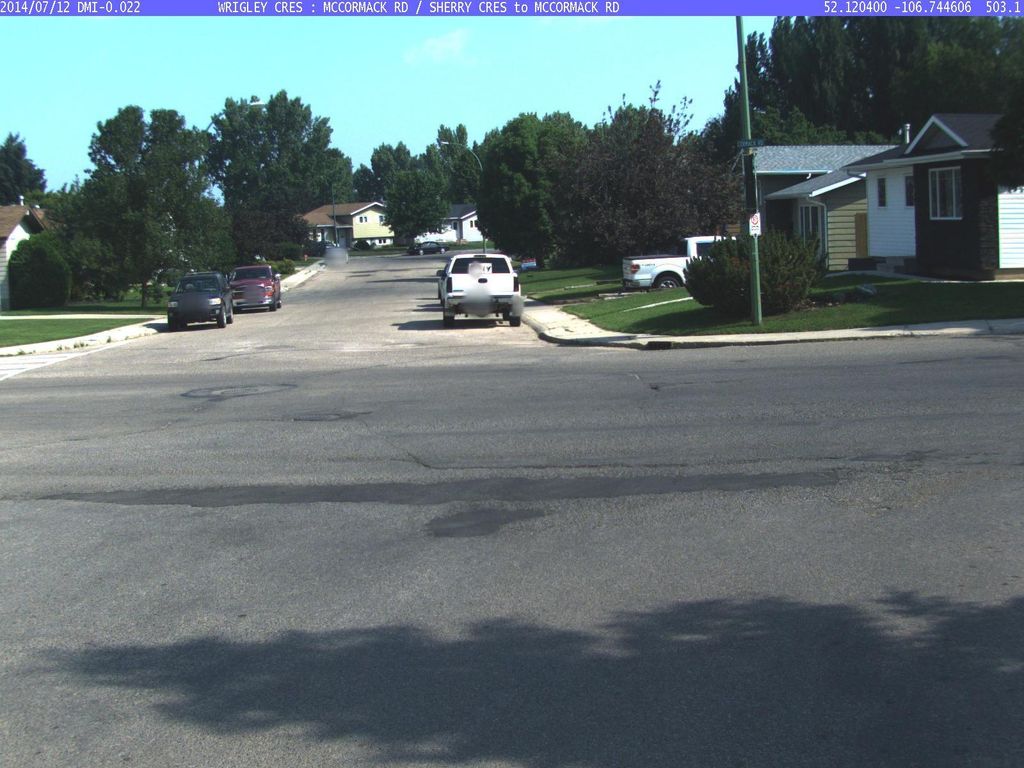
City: saskatoon